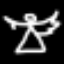
Label: angel